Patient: sex M, age 48
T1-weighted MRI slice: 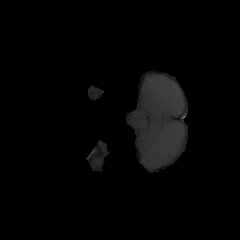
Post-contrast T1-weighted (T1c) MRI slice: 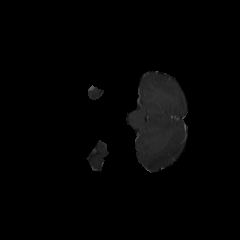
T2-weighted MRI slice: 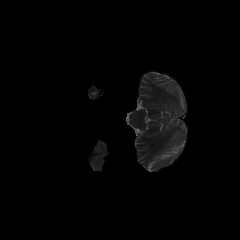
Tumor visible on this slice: no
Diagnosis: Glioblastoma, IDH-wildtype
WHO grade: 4